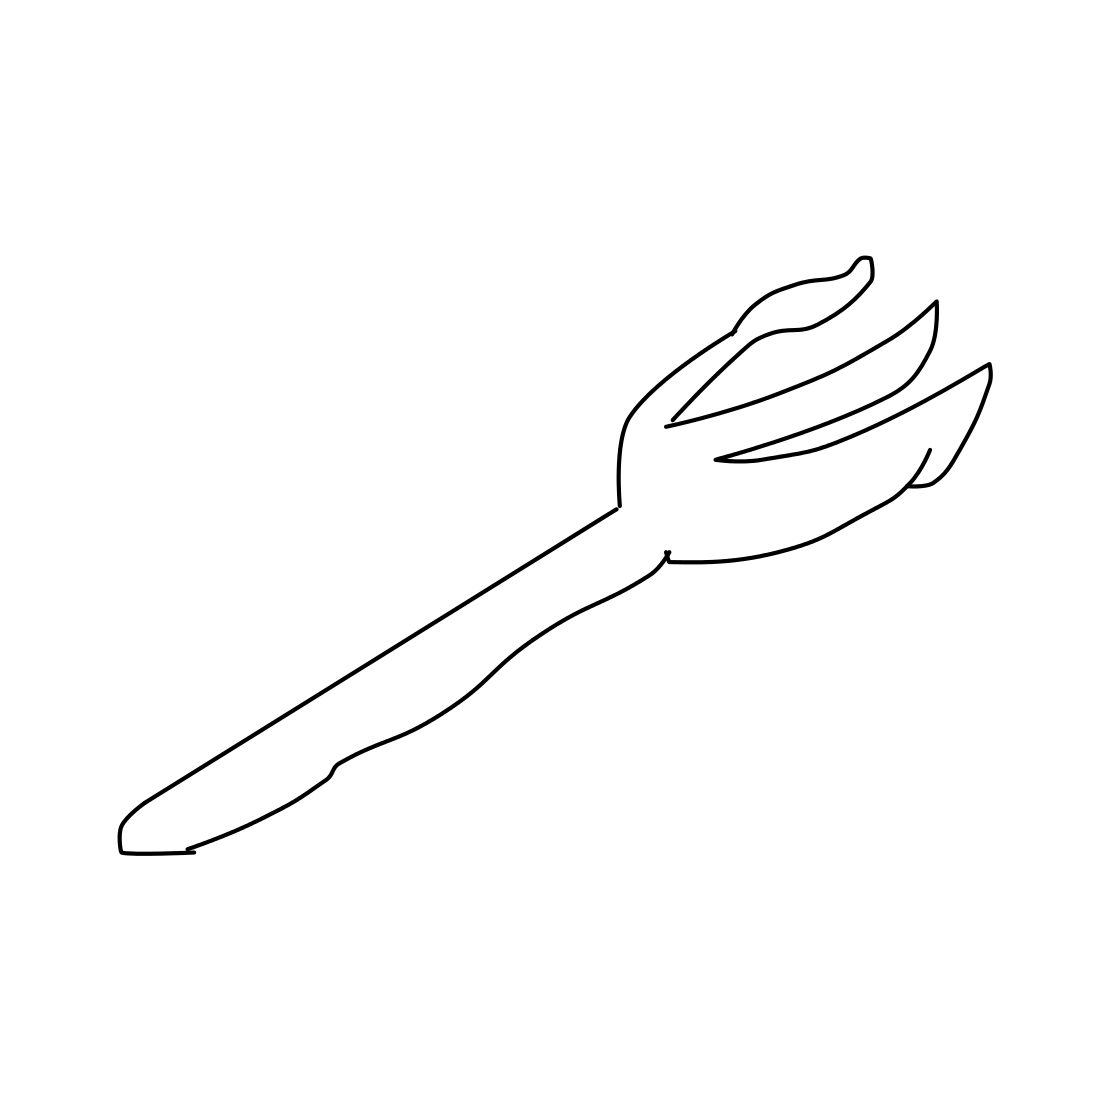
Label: fork